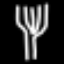
Label: fork